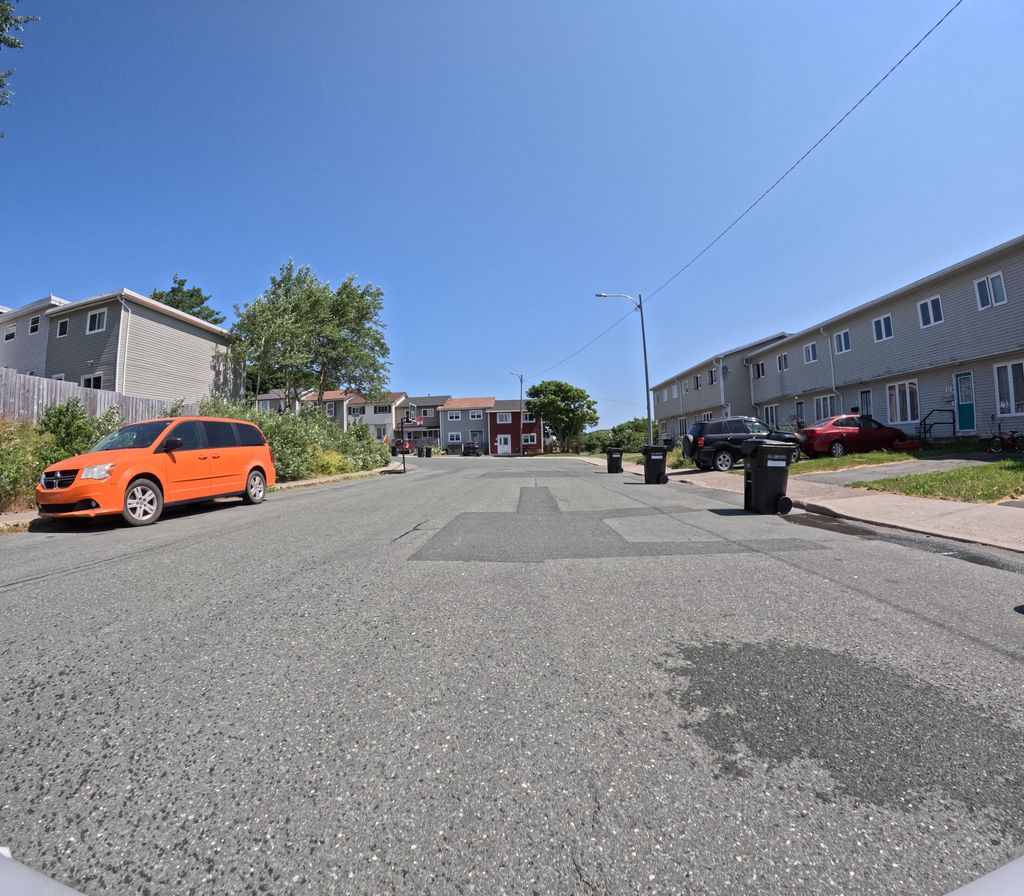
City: st_johns